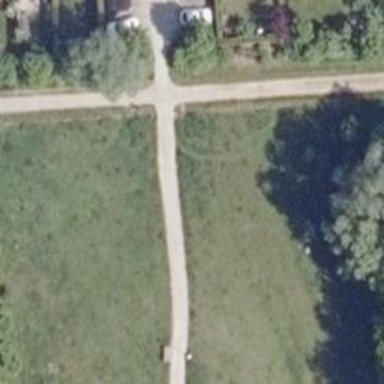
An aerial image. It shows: Compacted footway.